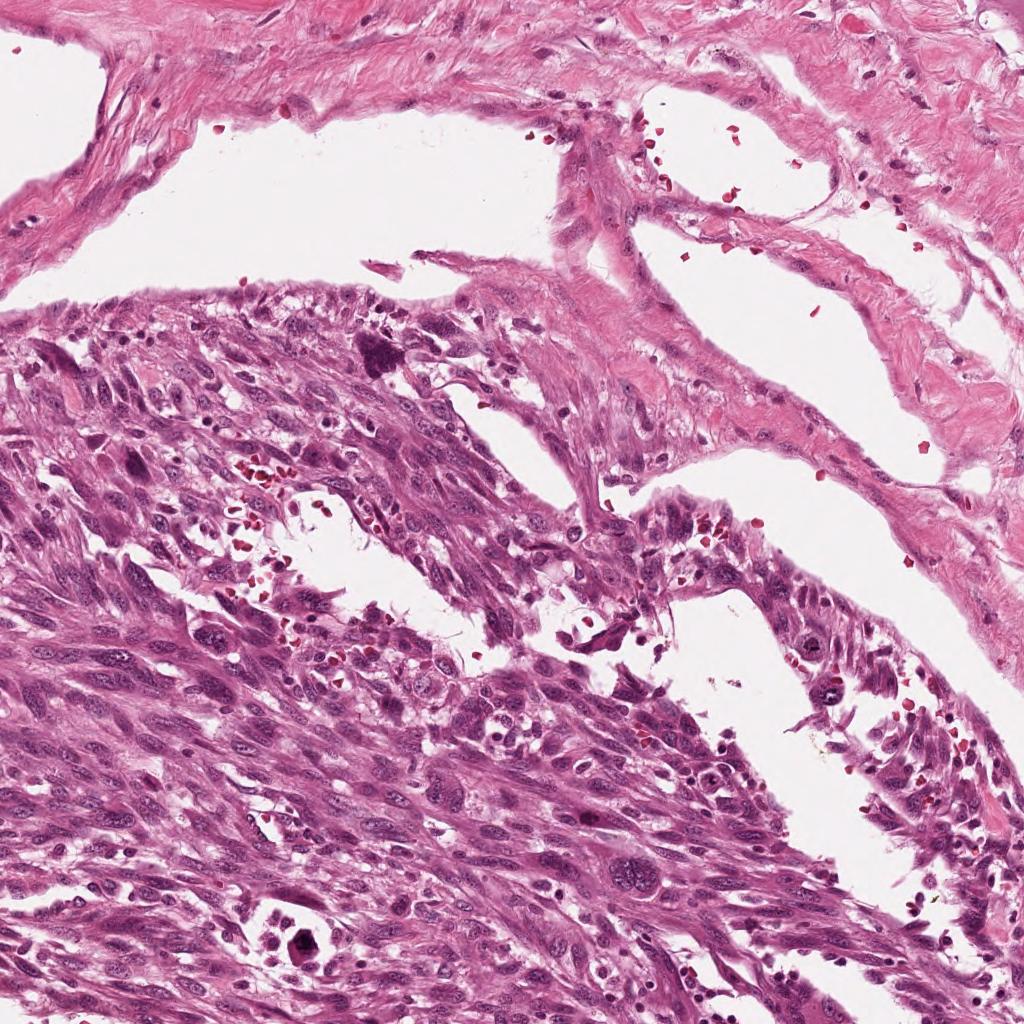
Label: Viable